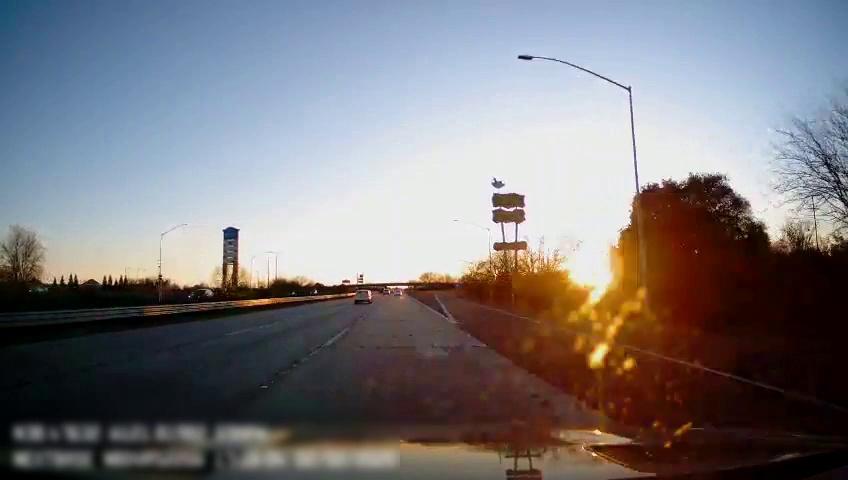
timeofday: Day
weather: Sunny
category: Drivable Space
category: Vehicles | Car
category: Vehicles | SUV
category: Lanes | Alternate Lane
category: Lanes | Alternate Lane
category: Lanes | Current Lane
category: Lanes | Alternate Lane
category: Lanes | Alternate Lane
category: Lanes | Alternate Lane
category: Traffic | Signs